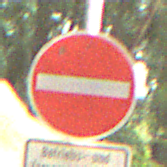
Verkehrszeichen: VerbotDerEinfahrt
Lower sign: BesondereFahrzeugeUndTransportgueter9
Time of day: SunriseSunset
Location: Outdoor (Suburban)
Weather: Clear
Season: NotSpecified
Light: Natural